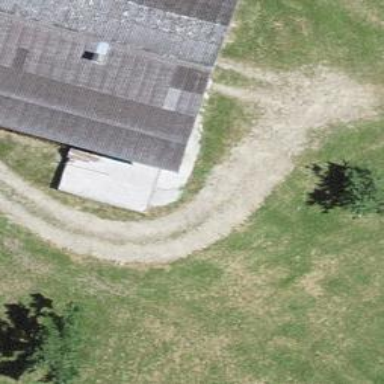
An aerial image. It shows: Barn.